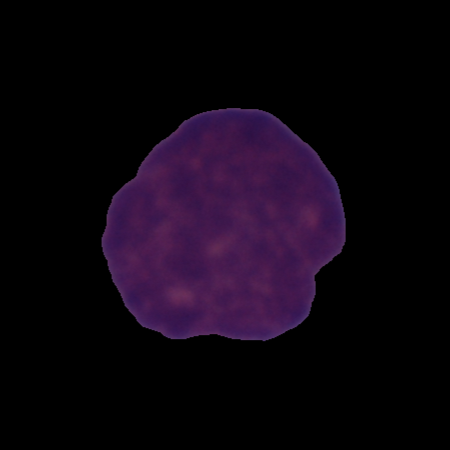
Label: cancer